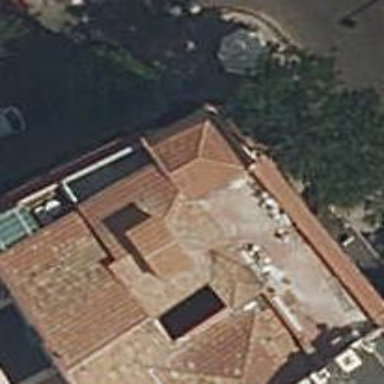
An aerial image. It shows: Restaurant.